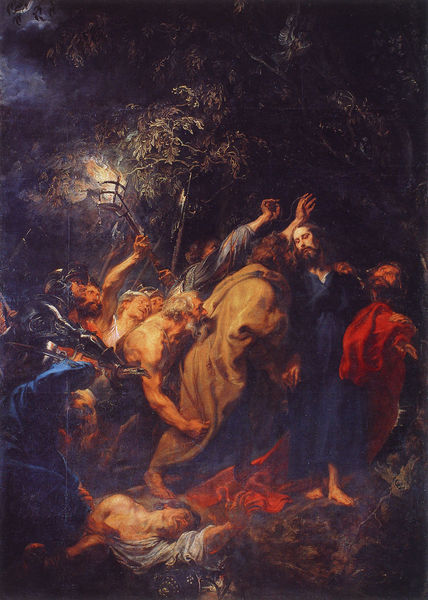
Titel: Verrat an Christus
Künstler: Anthony van Dyck
Institution: Madrid, Museo del Prado
Schlagwörter: baum, berg, blau, dunkel, feuer, fuß, gemälde, kampf, mann, gelb, menschen, licht, männer, nacht, rot, bart, barock, bibel, tod, gewand, mantel, wald, garten, lanze, soldaten, schild, mond, geld, mondsichel, säbel, waffen, helm, ritter, rüstung, verzweiflung, jesus, verfolgung, predigt, lanzen, töten, fackel, bau, sterbender, apostel, judas, ölberg, verrat, paulus